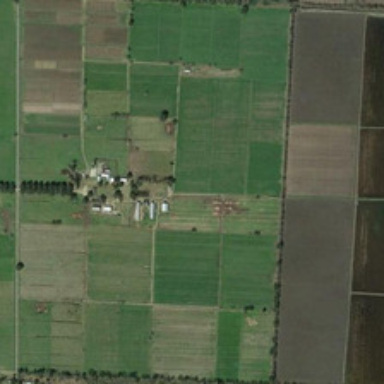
The little farm consists of grass and crops .